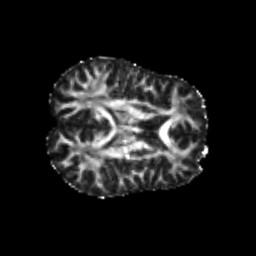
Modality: FA
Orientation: axial
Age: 25
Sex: male
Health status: healthy
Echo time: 0.074 s